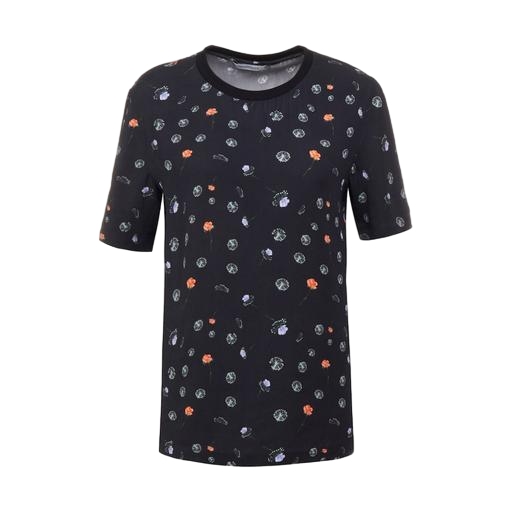
black flower-print tee, black t-shirt floral print, black floral print t-shirt, white background